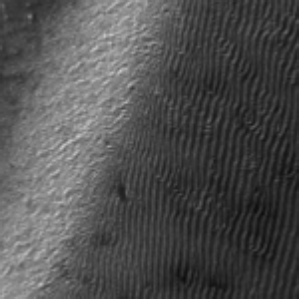
Label: frost